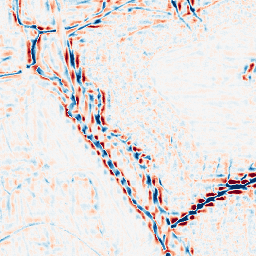
Category: wavelet
Decomposition family: wavelet_reverse_biorthogonal
Decomposition parameters: wavelet: rbio1.3
level: 3
Upsampling method: lanczos
Upsampling parameters: scale: 4
Upsampling scale: 4